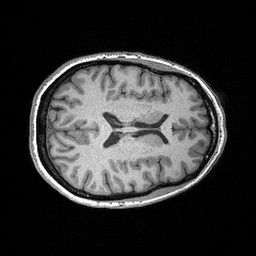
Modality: T1w
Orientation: axial
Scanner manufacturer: siemens
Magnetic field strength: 3 T
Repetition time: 2.3 s
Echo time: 0.00298 s